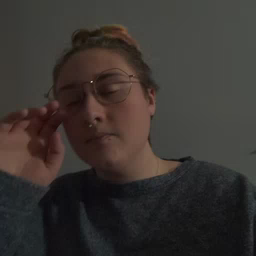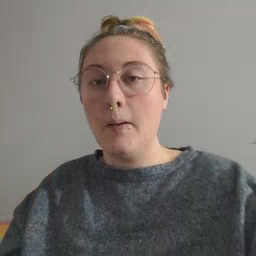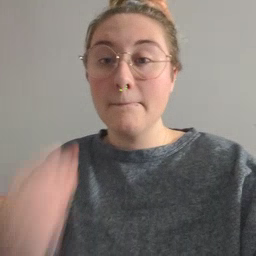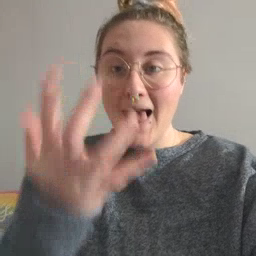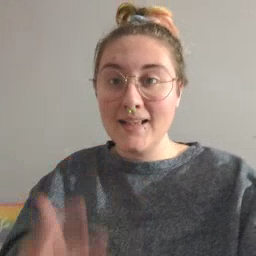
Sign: many